Field crop: maize
Growth stage: 2
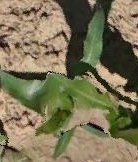
Species: maize